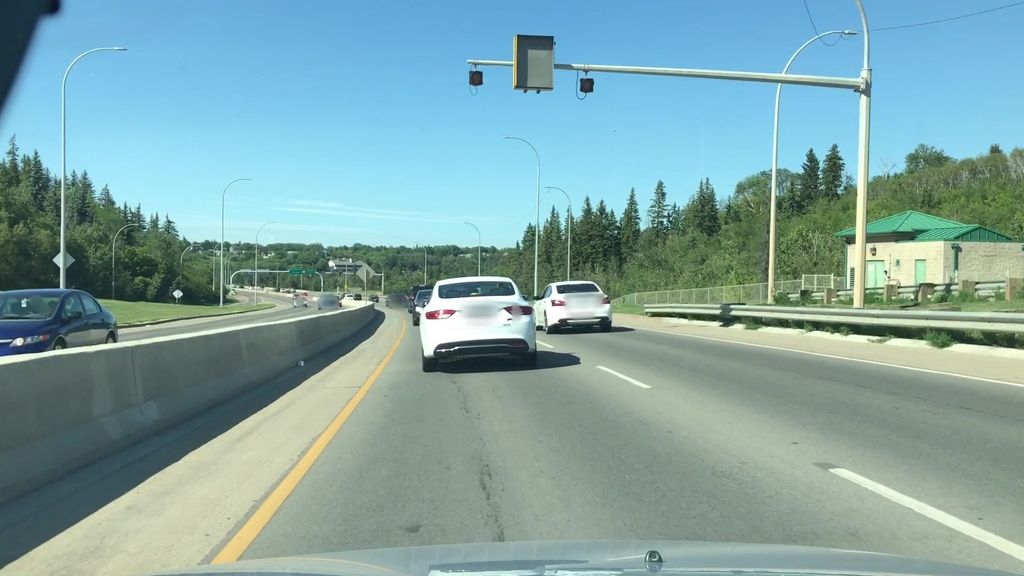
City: edmonton